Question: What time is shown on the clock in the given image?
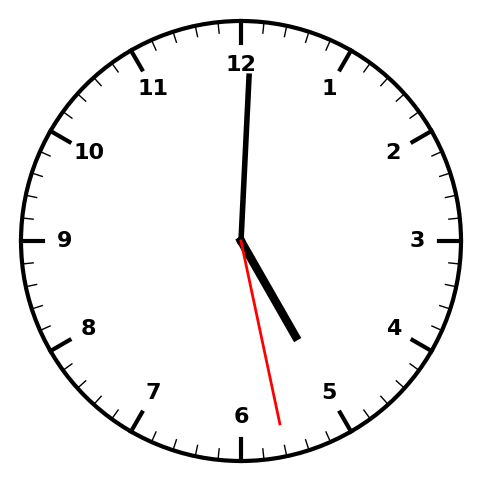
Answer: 05:00:28